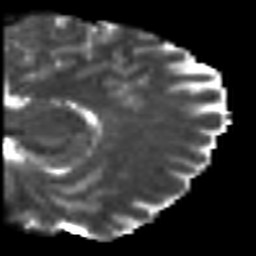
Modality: T2w
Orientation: sagittal
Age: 22
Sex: male
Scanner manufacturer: siemens
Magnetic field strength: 3 T
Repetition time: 7 s
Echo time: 0.0926 s